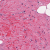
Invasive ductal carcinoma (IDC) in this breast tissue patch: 0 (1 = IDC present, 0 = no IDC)